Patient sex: M
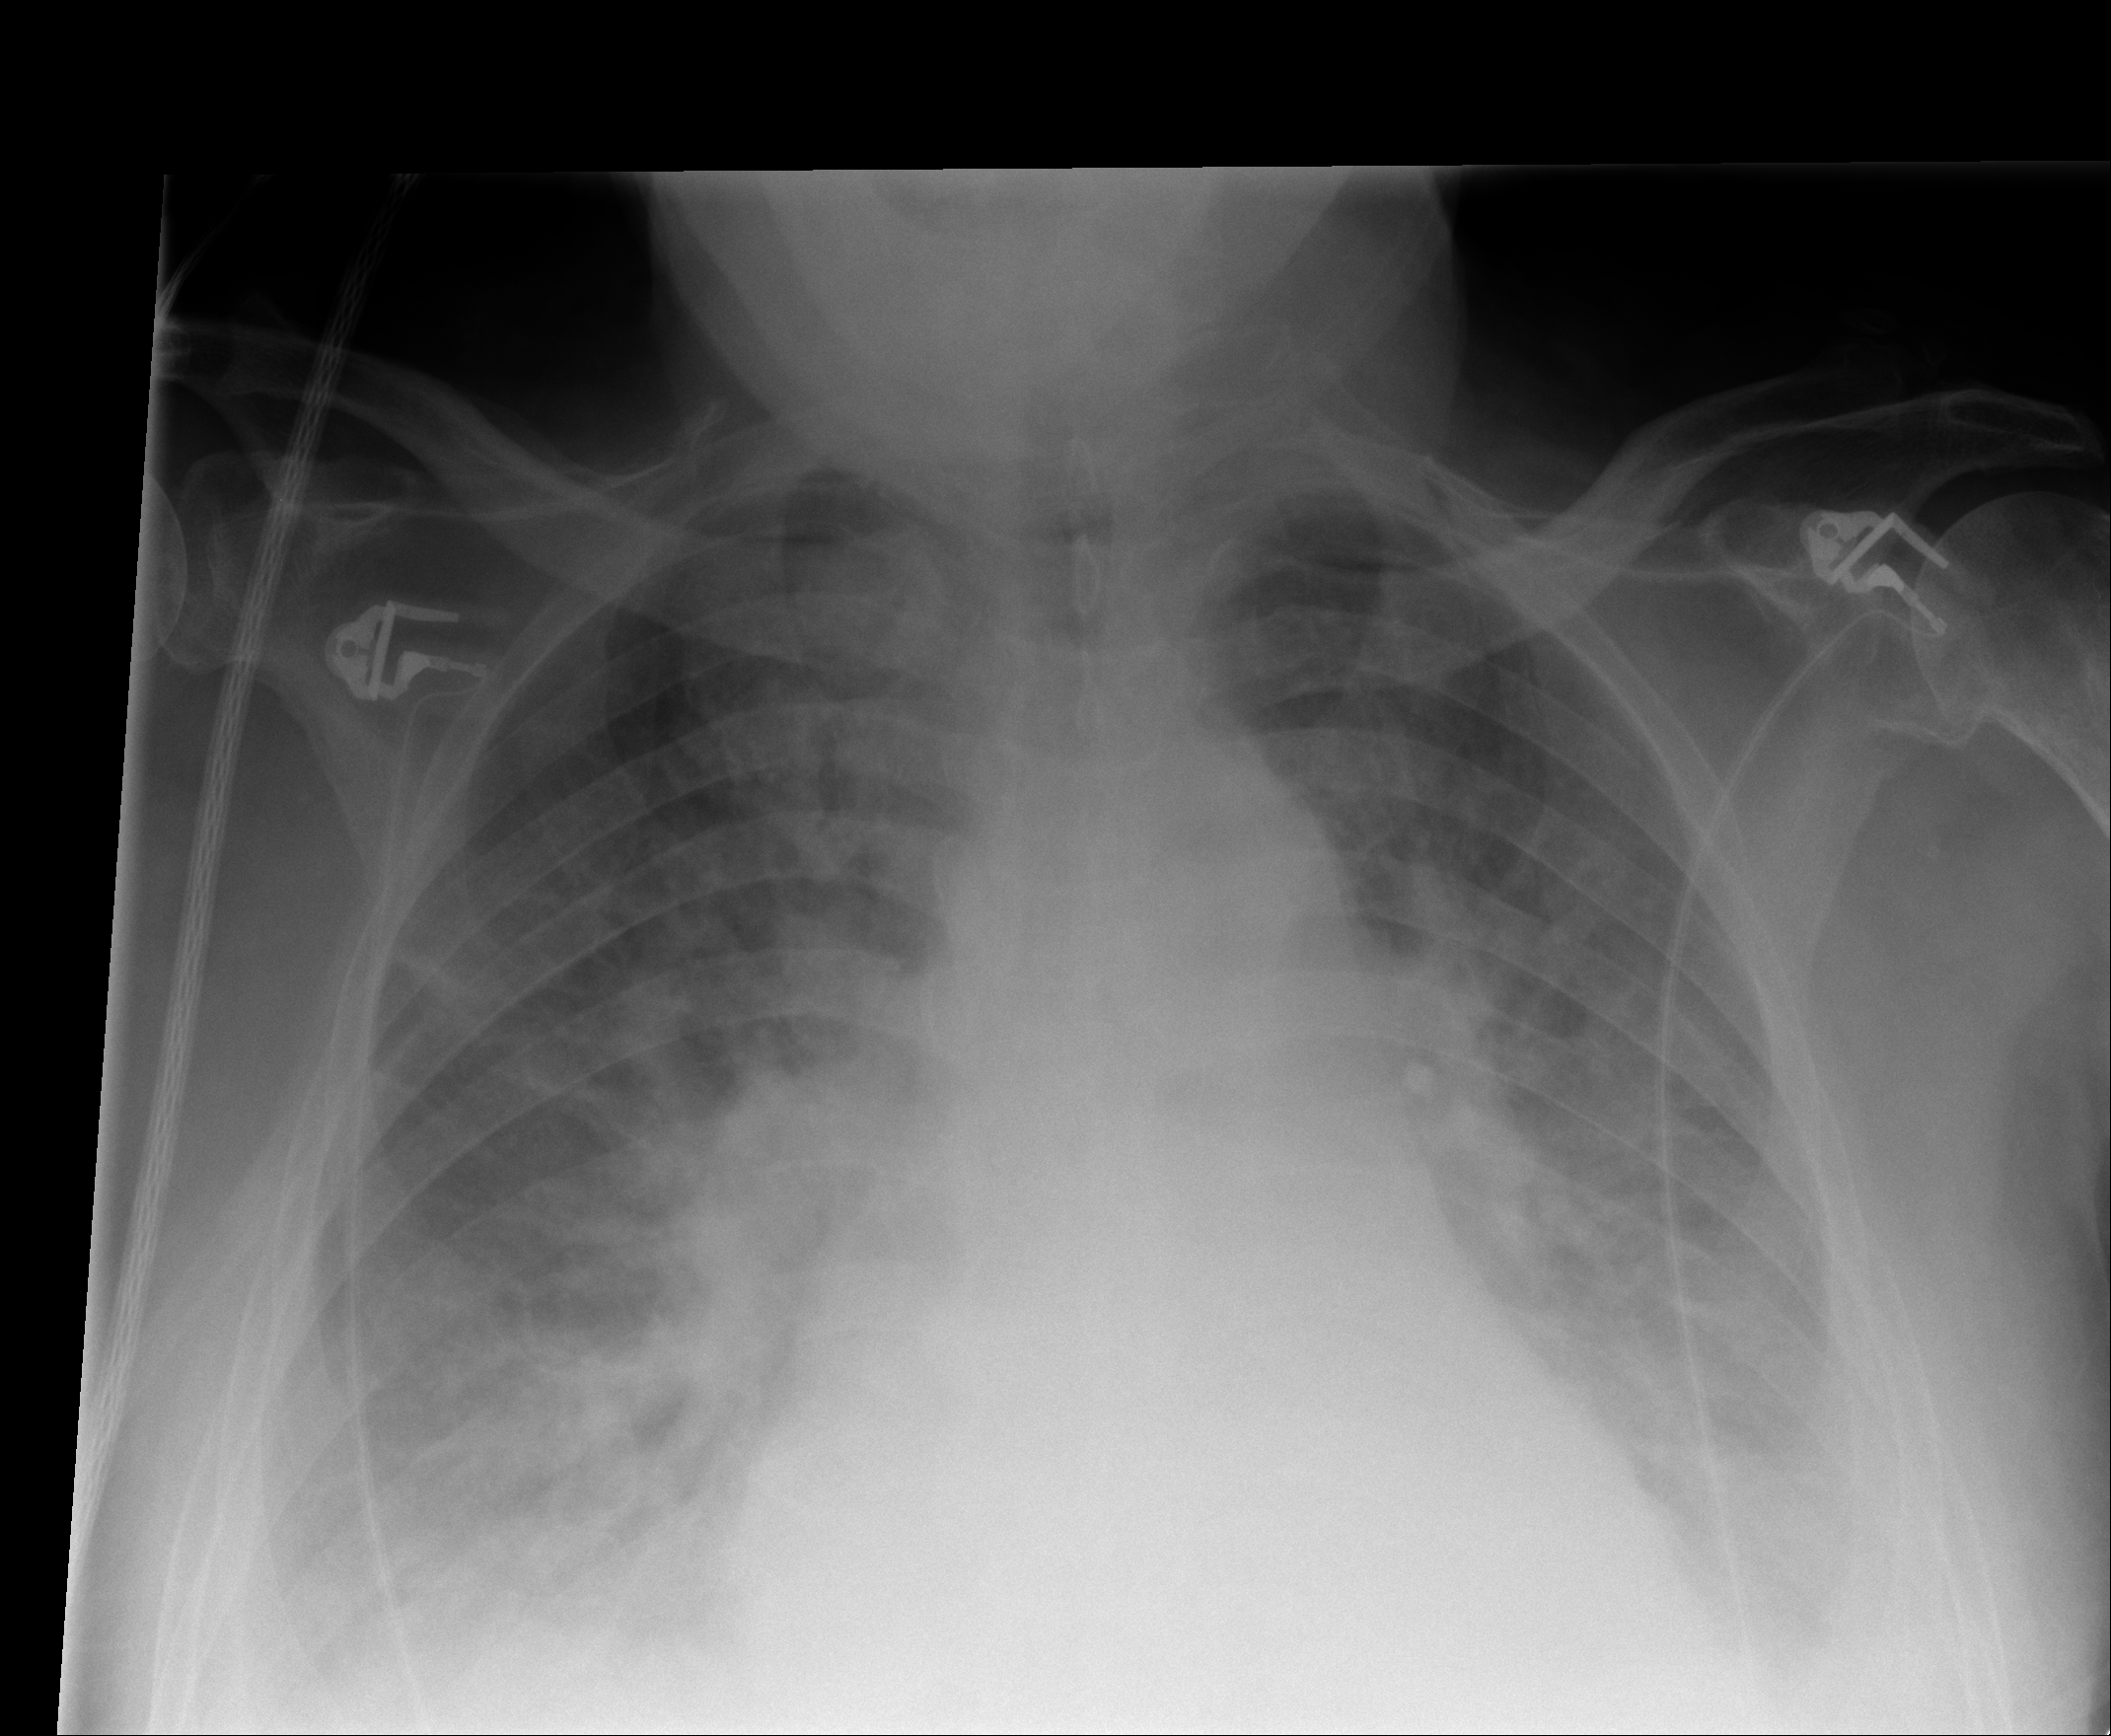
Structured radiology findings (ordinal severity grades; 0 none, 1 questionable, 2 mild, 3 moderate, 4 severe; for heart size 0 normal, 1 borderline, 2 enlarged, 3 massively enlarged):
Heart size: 2
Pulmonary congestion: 2
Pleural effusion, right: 2
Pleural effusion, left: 2
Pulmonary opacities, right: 1
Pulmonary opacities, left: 0
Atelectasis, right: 3
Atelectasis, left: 2